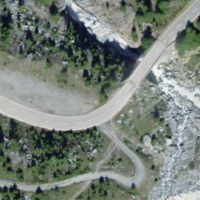
EUNIS habitat code: 48
Species observed at this site:
Marmota marmota
Dryas octopetala